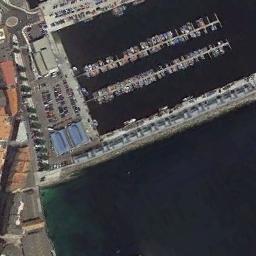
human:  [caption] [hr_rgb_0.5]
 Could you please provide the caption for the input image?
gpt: There are many ships of different shapes and sizes in the harbor .

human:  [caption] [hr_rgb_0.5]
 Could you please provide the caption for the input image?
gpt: There is little traffic on the road near the harbor .

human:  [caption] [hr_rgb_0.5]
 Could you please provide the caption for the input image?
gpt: There are some ships moored in the harbor next to the building and the parking lot, With some empty spaces left .

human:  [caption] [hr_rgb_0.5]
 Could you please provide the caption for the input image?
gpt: The harbor with lots of neatly docked boats is surrounded by two parking lots and some buildings .

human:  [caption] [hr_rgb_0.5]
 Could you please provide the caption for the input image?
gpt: There are some buildings and a parking lot beside the harbor with many boats .